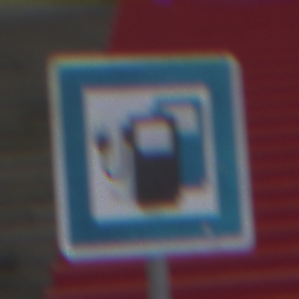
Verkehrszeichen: LadestationFuerElektrofahrzeuge
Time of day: Midday
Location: Outdoor (Urban)
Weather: Overcast
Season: NotSpecified
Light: Natural